Question: Is there any way to make a text field with keyboard (such as Twitter or Whatsapp)?
I tried to find some help from Google but I could not.

Can anyone help me with this issue or at least to direct me where I can find some info?
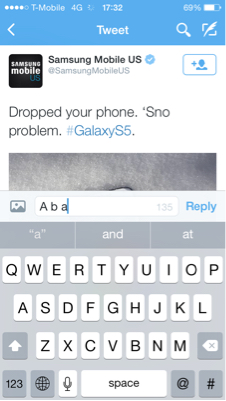
Answer: You can use the built-in <URL> for the text, but I assume your problem is with getting the field to rise with the keyboard when the user selects it.
This is a bit of a tricky problem, but the general solution is to use a <URL> and tell the keyboard to scroll when the user selects the field. This is especially important in iOS 8, which introduces custom keyboards; because third party keyboards can be any height, you can no longer hardcode the default keyboard height to scroll to.
Apple describes how to use this approach under "Moving Content That Is Located Under the Keyboard" in their <URL>